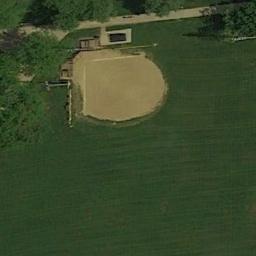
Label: baseball_diamond